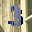
Label: 3